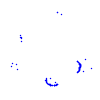
Particle: proton